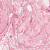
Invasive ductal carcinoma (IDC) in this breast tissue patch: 0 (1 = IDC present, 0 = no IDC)